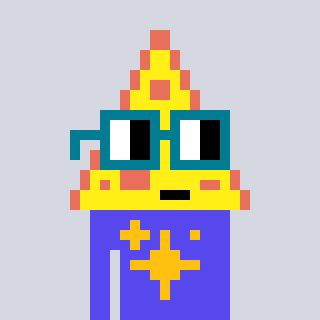
a pixel art character with square dark green glasses, a pizza-shaped head and a computerblue-colored body on a cool background